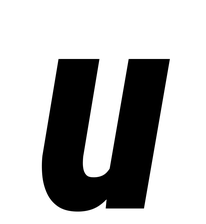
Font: Roboto-Italic_Condensed_ExtraBold_Italic